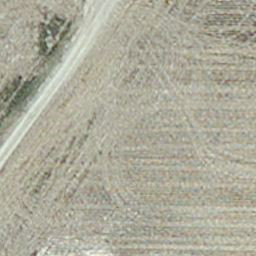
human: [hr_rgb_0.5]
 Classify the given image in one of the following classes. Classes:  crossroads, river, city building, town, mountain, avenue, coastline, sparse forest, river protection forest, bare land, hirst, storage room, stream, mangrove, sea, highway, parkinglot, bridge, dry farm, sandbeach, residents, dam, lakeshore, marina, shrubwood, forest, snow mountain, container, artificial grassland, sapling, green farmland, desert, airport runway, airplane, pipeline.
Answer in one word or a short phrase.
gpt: dry farm